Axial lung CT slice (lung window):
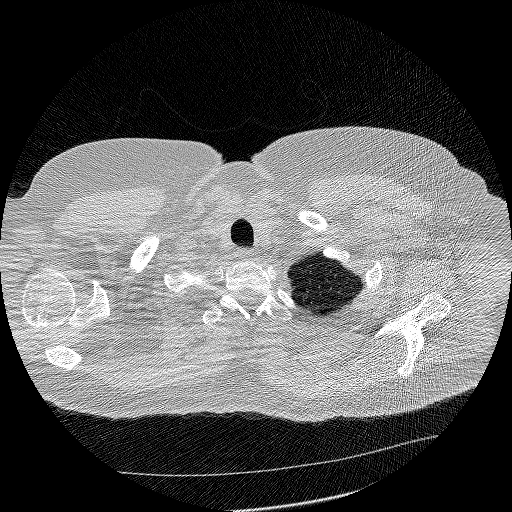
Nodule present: no